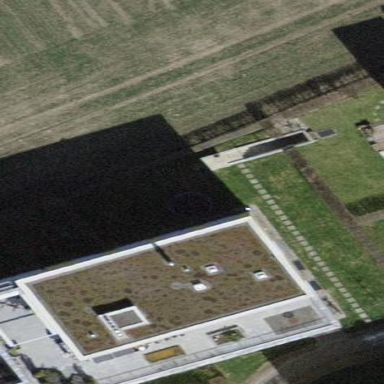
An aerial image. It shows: Flat-roofed building.